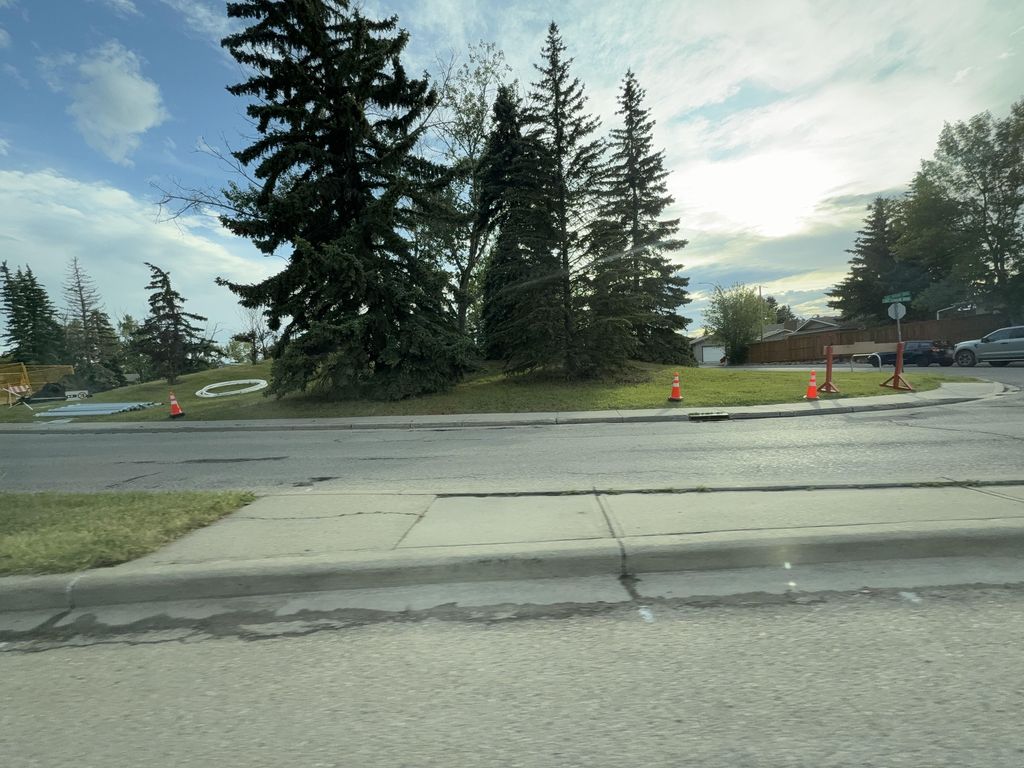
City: calgary